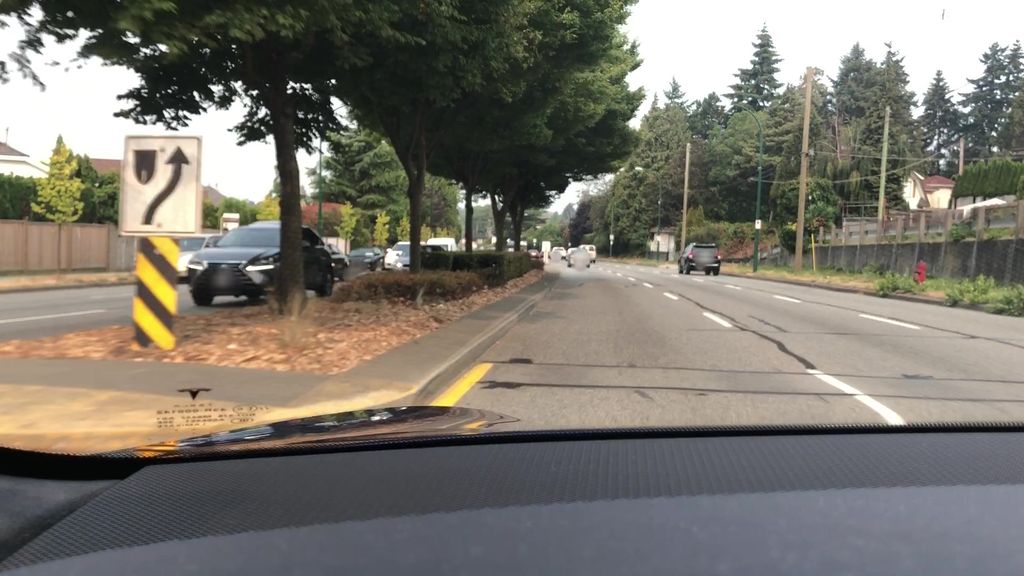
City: vancouver